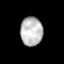
Tissue: prostate
Cell type: T cells
Senescence score: 0.24
Nuclear area (px): 632
Mean DAPI intensity: 186.78